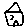
Label: house